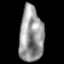
Tissue: lung
Cell type: Epithelial cells
Senescence score: 0.1561
Nuclear area (px): 1303
Mean DAPI intensity: 152.55